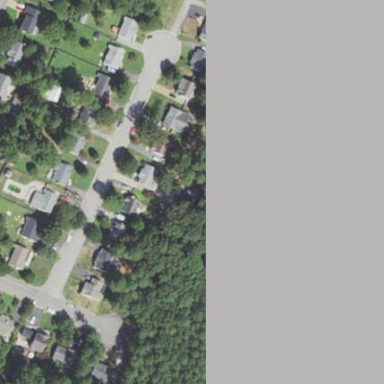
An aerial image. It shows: Residential area within neighborhood.